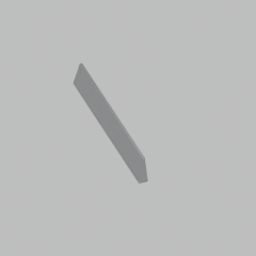
Label: mechanical